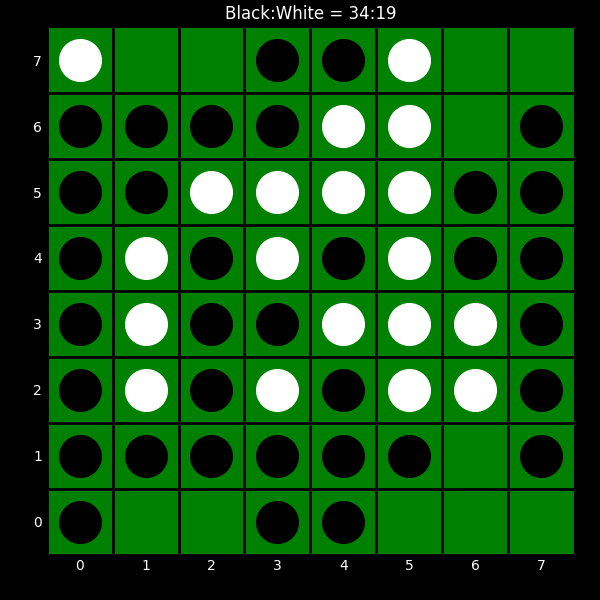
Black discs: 34
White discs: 19